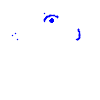
Particle: kaon